Question: my code has been proofread repeatedly and I still am unable to figure out why some of these lines give out error messages. Lines where there is only one ' }' get called out as an error. How is this possible?

'''
#include <stdio.h>
#include <getword.h>
#define STORAGE 255
int getword(char *w) {
char *word = w; /*points to first char in array */
char iochar; /*holds current var being processed */
int counter = 0; /* counts number of characters in a word */
char *first = w; /* points to first character in array */
int bslashflag = 0; /* 0 if no backslash seen, 1 otherwise */
int negateornah = 0; /* if set to 1, return value is negated */
while( ( iochar = getchar() ) != EOF ) { /*runs until EOF is encountered */
if( iochar =='\') /* if a slash char is found in the word*/
{ bslashflag = 1; /*acknowledge that*/
/*backslash was seen*/
iochar = getchar(); /* skip it & go to the next char*/
if(iochar == '' ){ /*and if it ends up being another*/
/*slash, slash designated to be added in */
*word = iochar; /* so go ahead and add it in */
*word++; /* and go to the next empty slot */
counter++; /*and increment your counter */
iochar = getchar(); /* *ALERT << may or may not beneccessary */
} else if( iochar == '<' || iochar == '>' || iochar == '|' || iochar == '$' || iochar == '&' )
{ /* if a metacharacter is found after a bslash, */
/*just treat it like any other character*/
*word = iochar;
*word++;
counter+=1;
}
}
else if (iochar == ' ')
{
if(counter == 0) //*f the first char is a space */
{
while( (iochar = getchar() ) == ' ') { } /*skips leading blanks*/
} else if(bslashflag == 1) { /*if there was bslash before space*/
*word++ = iochar; /*add the space as part of string*/
counter++; /*increments counter*/
bslashflag--; /*resets backslash flag for next char check*/
}
else
{ /* until alphanum char is found*/
*word = ''; /*if not leading blank, its the end of word*/
if(negateornah == 1)
{
negateornah= 0; /*reset flag for next run*/
counter *= -1; /*negate the value in counter*/
return counter;
}
return counter; /* return word size */
}
}
else if( iochar == '
' || iochar == '<' || iochar == '>' || iochar == '|' || iochar == '$' || iochar == '&' )
{ /*if a metacharacter is encountered*/
if(iochar == '
' && counter == 0) /* if the first char in the word is
*/
{
*word = ''; /* and null terminate the array; TRY *first INCASE OF ERROR*/
if(negateornah == 1) {
negateornah= 0; /*reset flag for next run*/
counter *= -1; /*negate the value in counter*/
return counter;
}
return counter; /* null terminate the array and return count so scan can continue*/
}
else if(iochar == '
' && counter != 0)
{
*word = '' ;
ungetc('
',stdin); /* put it back where you got it*/
if(negateornah == 1) {
negateornah= 0; /*reset flag for next run*/
counter *= -1; /*negate the value in counter*/
return counter;
}
return counter; /*and return a number so the scan can continue*/
}
else if(iochar == '$')
{
if(counter ==0) {
negateornah = 1; } /*means $ was first char in word, set negate count flag*/
if(bslashflag == 1) /* if a backslash was seen before this character*/
{
*word = iochar; /* just add it into the word*/
*word++; /* as part of the string*/
counter++; /* and count it as a letter*/
bslashflag=0; /*reset flag for next check*/
}
*word++ = iochar; /*add it into word*/
counter++; /*and account for addition*/
return counter;
}
else if(iochar == '|') {
if(counter==0){
*word = iochar;
*word++;
counter++
return counter;
}
if(bslashflag == 1) {
*word = iochar;
*word++;
counter++;
int bslashflag = 0;
}
if(negateornah == 1) {
negateornah= 0; //reset flag for next run*/
counter *= -1; //negate the value in counter*/
return counter;
}
return counter;
}
else if(iochar == '&') {
if (counter ==0) {
*word++ = iochar;
*word = '';
counter++;
return counter;
}
if(bslashflag == 1) {
*word = iochar;
*word++;
counter++;
bslashflag = 0;
}
if(negateornah == 1) {
negateornah= 0; /*reset flag for next run*/
counter *= -1; /*negate the value in counter*/
return counter;
}
return counter;
}
else if( iochar == '<' || iochar == '>') {
if(counter==0){
*word++ = iochar;
*word = '';
return counter;
}
if(bslashflag==1) {
*word = iochar;
*word++;
counter++;
bslashflag = 0;
}
if(negateornah == 1) {
negateornah= 0; /*reset flag for next run*/
counter *= -1; /*negate the value in counter*/
return counter;
}
return counter;
}
else if (iochar == ' ') /* if space is encountered*/
{
if(bslashflag == 1){ /* if a backslash was seen before this*/
*word = iochar;
*word++;
counter++;
bslashflag = 0;
}
else if(counter == 0) /* as the first character */
{
while( (iochar = getchar() ) == ' ') { } /*keep going until*/
}
else { /* iochar is not a space*/
*word = ''; /* this block handles the word ending space*/
if(negateornah == 1) {
negateornah= 0; /*reset flag for next run*/
counter *= -1; /*negate the value in counter*/
return counter;
}
return counter; /* by null terminating the word at the end*/
} /* and returning the count and printed word*/
}
*word++ = iochar; /* add iochar into the array if its an alphanum char*/
counter+=1; /* increment counter to reflect added char*/
}
*word = ''; /* if EOF is encountered*/
*first = ''; /* null terminate entire word, clearing it from the array*/
if(counter != 0){
if(negateornah == 1) {
negateornah= 0; /*reset flag for next run*/
counter *= -1; /*negate the value in counter*/
return counter;
}
return counter; /*ensure word continues in next run*/
}
return -1; /*and return -1 for EOF*/
}
'''
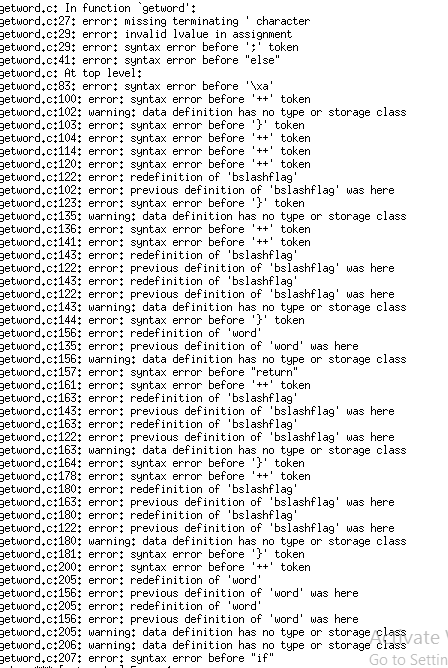
Answer: The most repeated error seems to be:
'''
*word = iochar;
*word++;
'''
Although doing this is fine:
'''
*word++ = iochar;
'''
If you want to split the two steps (set value indirectly; increment pointer) the right way is to do:
'''
*word = iochar;
word++;
'''
The next most repeated issue I see, which doesn't keep your code from compiling or running, is that you reset local variables just before a 'return' -- there's no point, once you call 'return' they're all gone and will not carry over to the next call.
After that, your indentation style is getting in your way -- pick one and stick with it rigidly. Even if you use a different style in another program, that's fine, just be consistent within the file.
Finally, don't write so much code without compiling and testing along the way. You should never be in a position to have so many errors to track down. As you add a new block of code, compile and test incrementally.
Applying the above fixes and suggestions, as well as fixes suggested by others, and translating your code into C ;-) here's a rework that compliles. It doesn't mean it's correct, simply that the compiler accepts it sufficiently that you can start the real debugging:
'''
#include <stdio.h>
#include <stdbool.h>
// #include <getword.h>
int getword(char *w) {
char *word = w; /* points to first char in array */
char iochar; /* holds current var being processed */
int counter = 0; /* counts number of characters in a word */
char *first = w; /* points to first character in array */
bool bslashflag = false; /* false if no backslash seen, true otherwise */
bool negateornah = false; /* if true, return value is negated */
while ((iochar = getchar()) != EOF) { /* runs until EOF is encountered */
if (iochar == '\') { /* if a slash char is found in the word */
bslashflag = true; /* acknowledge that backslash was seen */
iochar = getchar(); /* skip it & go to the next char */
if (iochar == '\' ) { /* and if it ends up being another */
/* slash, slash designated to be added in */
*word++ = iochar; /* add it in and go to the next empty slot */
counter++; /* and increment your counter */
iochar = getchar(); /* *ALERT << may or may not be neccessary */
} else if (iochar == '<' || iochar == '>' || iochar == '|' || iochar == '$' || iochar == '&' ) {
/* if a metacharacter is found after a backslash, */
/* just treat it like any other character */
*word++ = iochar;
counter++;
}
} else if (iochar == ' ') {
if (counter == 0) { /* if the first char is a space */
while ((iochar = getchar()) == ' ') {
/* skip leading blanks */
}
} else if (bslashflag) { /* if there was bslash before space */
*word++ = iochar; /* add the space as part of string */
counter++; /* increment counter */
bslashflag = false; /* reset backslash flag for next char check */
} else { /* until alphanum char is found */
*word = ''; /* if not leading blank, its the end of word */
if (negateornah) {
counter *= -1; /* negate the value in counter */
}
return counter; /* return word size */
}
} else if (iochar == '
' || iochar == '<' || iochar == '>' || iochar == '|' || iochar == '$' || iochar == '&' ) {
/* if a metacharacter is encountered */
if (iochar == '
' && counter == 0) { /* if the first char in the word is
*/
*word = ''; /* and null terminate the array; TRY *first INCASE OF ERROR */
if (negateornah) {
counter *= -1; /* negate the value in counter */
}
return counter; /* null terminate the array and return count so scan can continue */
} else if (iochar == '
' && counter != 0) {
*word = '' ;
ungetc('
', stdin); /* put it back where you got it */
if (negateornah) {
counter *= -1; /* negate the value in counter */
}
return counter; /* and return a number so the scan can continue */
} else if (iochar == '$') {
if (counter == 0) {
negateornah = true; /* means $ was first char in word, set negate count flag */
}
if (bslashflag) { /* if a backslash was seen before this character */
*word++ = iochar; /* just add it into the word as part of the string */
counter++; /* and count it as a letter */
}
*word++ = iochar; /* add it into word */
return counter + 1; /* and account for addition */
} else if (iochar == '|') {
if (counter == 0) {
*word++ = iochar;
return counter + 1;
}
if (bslashflag) {
*word++ = iochar;
counter++;
}
if (negateornah) {
counter *= -1; /* negate the value in counter */
}
return counter;
} else if (iochar == '&') {
if (counter == 0) {
*word++ = iochar;
*word = '';
return counter + 1;
}
if (bslashflag) {
*word++ = iochar;
counter++;
}
if (negateornah) {
counter *= -1; /* negate the value in counter */
}
return counter;
} else if (iochar == '<' || iochar == '>') {
if (counter == 0) {
*word++ = iochar;
*word = '';
return counter;
}
if (bslashflag) {
*word++ = iochar;
counter++;
}
if (negateornah) {
counter *= -1; /* negate the value in counter */
}
return counter;
} else if (iochar == ' ') { /* if space is encountered */
if (bslashflag) { /* if a backslash was seen before this */
*word++ = iochar;
counter++;
bslashflag = false;
} else if (counter == 0) { /* as the first character */
while ((iochar = getchar() ) == ' ') {
/* keep going until iochar is not a space */
}
} else {
*word = ''; /* this block handles the word ending space */
if (negateornah) {
counter *= -1; /* negate the value in counter */
}
return counter; /* by null terminating the word at the end */
} /* and return the count and printed word */
}
*word++ = iochar; /* add iochar into the array if its an alphanum char */
counter++; /* increment counter to reflect added char */
}
*word = ''; /* if EOF is encountered */
*first = ''; /* null terminate entire word, clearing it from the array */
if (counter != 0) {
if (negateornah) {
counter *= -1; /* negate the value in counter */
}
return counter;
}
}
return -1; /* and return -1 for EOF */
}
'''